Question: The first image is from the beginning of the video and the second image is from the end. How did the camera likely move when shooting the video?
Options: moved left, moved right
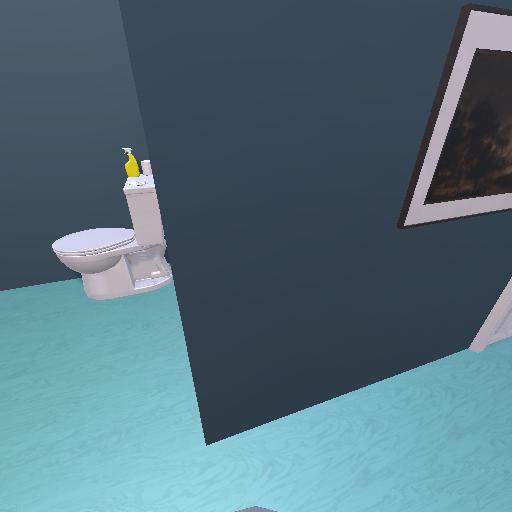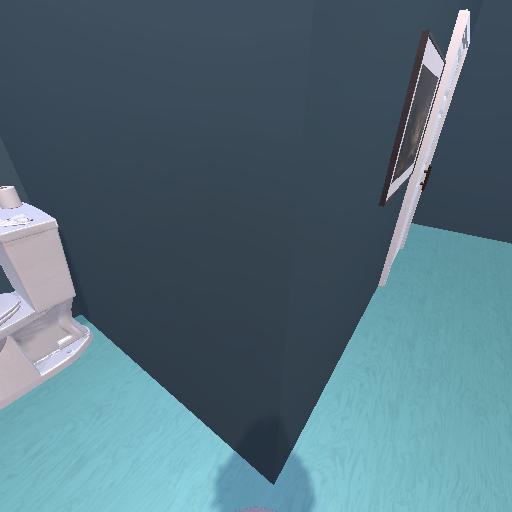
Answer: moved left